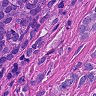
Metastatic tissue present: yes